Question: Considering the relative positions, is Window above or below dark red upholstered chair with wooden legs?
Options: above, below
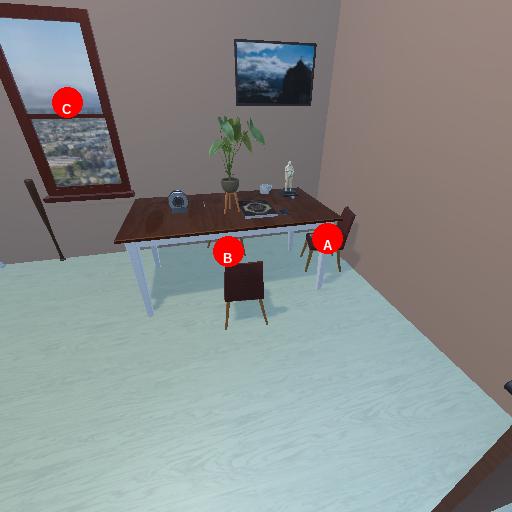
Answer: above